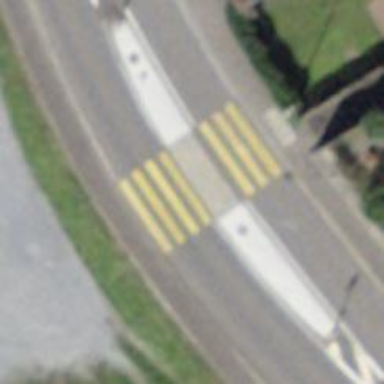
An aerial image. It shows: Marked zebra crossing with pedestrian island.